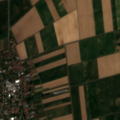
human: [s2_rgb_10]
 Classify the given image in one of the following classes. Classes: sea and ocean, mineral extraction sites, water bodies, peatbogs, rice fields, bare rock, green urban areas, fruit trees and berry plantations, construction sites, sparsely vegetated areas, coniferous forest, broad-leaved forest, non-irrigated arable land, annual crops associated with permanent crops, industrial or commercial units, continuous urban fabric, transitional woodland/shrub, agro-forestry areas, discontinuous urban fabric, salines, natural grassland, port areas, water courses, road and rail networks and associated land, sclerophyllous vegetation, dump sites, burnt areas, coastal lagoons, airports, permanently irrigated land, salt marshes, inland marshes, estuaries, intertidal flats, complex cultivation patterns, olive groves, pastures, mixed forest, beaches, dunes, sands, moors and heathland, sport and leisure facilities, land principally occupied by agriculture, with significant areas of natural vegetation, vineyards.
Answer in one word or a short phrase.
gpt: discontinuous urban fabric, non-irrigated arable land, complex cultivation patterns